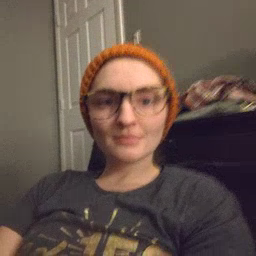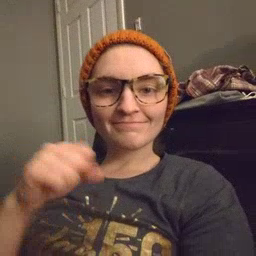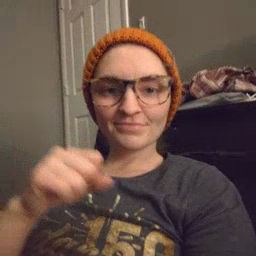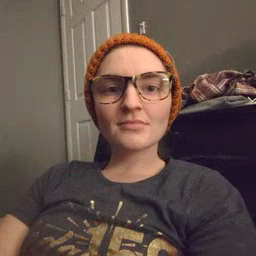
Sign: yes